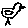
Label: bird